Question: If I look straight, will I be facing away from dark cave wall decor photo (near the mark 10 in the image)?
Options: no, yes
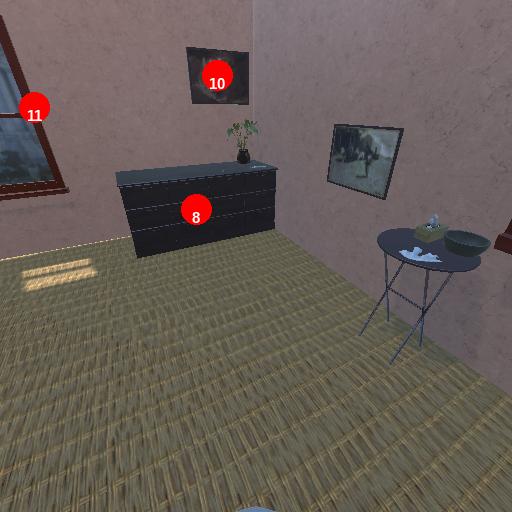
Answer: no